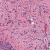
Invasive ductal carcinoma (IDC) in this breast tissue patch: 1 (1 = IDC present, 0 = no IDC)